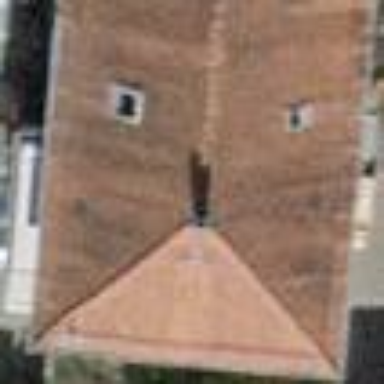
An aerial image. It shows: Building with tiled roof.